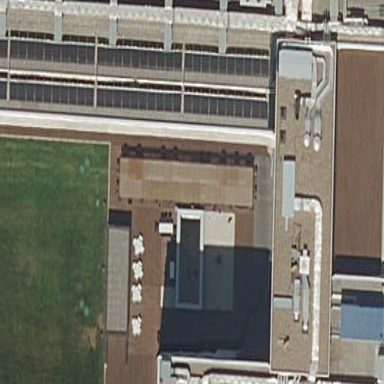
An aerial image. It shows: Hotel building.